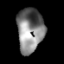
Tissue: lung
Cell type: Others
Senescence score: 0.2328
Nuclear area (px): 1145
Mean DAPI intensity: 128.145